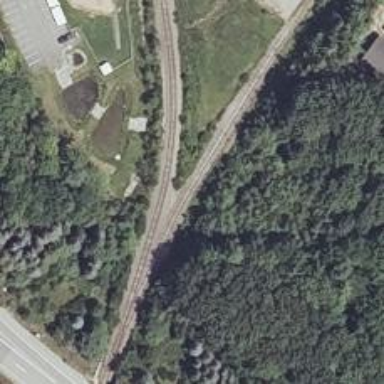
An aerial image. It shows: Rail spur service.